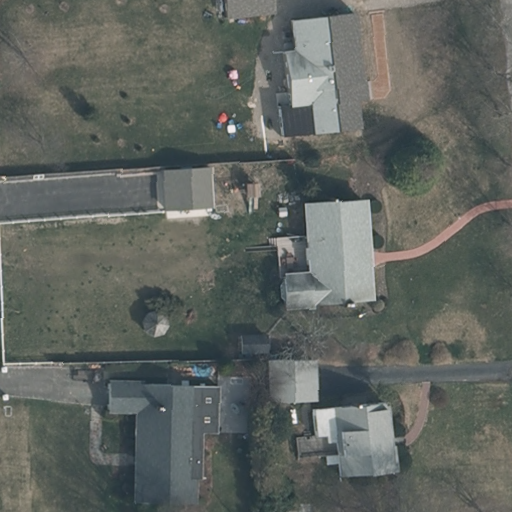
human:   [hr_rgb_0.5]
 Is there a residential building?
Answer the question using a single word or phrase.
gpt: yes

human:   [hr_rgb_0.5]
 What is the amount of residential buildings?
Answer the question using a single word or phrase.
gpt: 4

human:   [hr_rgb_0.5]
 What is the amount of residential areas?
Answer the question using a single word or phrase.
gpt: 1

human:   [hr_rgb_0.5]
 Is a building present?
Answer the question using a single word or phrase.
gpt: yes

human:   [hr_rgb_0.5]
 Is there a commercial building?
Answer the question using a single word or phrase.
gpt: no

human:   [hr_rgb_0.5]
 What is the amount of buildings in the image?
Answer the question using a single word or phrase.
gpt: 7

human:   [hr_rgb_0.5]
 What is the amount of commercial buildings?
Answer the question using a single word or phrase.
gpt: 0

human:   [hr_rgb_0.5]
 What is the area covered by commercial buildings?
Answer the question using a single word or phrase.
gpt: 0m2

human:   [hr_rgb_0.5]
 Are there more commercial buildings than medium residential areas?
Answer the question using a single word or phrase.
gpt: no

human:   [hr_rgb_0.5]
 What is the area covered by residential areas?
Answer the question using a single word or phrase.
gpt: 10595m2

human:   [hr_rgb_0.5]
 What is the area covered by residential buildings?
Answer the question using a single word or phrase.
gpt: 1467m2

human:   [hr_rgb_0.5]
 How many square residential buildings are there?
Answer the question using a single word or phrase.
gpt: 0

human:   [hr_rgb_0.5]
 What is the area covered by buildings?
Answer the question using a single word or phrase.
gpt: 1712m2

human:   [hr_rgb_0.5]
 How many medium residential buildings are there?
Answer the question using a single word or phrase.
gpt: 4

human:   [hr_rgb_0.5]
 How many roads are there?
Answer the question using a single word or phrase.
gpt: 0

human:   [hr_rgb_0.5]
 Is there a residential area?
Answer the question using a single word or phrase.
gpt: yes

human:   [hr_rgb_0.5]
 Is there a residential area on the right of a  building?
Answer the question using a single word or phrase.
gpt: no

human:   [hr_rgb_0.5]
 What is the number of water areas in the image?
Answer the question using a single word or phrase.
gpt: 0

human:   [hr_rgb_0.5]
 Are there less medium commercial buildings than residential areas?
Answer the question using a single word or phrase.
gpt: yes

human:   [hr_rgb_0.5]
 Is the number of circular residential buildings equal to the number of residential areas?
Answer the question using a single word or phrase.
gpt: no

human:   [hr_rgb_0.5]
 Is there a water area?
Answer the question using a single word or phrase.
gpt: no

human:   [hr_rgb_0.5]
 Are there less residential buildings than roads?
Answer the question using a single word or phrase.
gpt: no

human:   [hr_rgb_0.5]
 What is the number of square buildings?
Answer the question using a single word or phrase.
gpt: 0

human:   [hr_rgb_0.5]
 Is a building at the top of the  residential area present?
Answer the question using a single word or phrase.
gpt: yes

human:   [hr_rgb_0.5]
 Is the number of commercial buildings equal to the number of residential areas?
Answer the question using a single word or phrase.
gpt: no

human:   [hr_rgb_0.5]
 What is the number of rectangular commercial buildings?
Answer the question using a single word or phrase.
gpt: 0

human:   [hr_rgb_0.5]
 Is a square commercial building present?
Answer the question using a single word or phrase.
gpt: no

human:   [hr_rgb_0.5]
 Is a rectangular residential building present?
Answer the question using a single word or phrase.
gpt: no

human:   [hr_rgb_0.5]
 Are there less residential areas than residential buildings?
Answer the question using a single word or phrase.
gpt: yes

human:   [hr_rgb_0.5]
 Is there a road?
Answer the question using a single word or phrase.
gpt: no

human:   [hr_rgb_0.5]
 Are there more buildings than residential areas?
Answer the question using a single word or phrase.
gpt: yes

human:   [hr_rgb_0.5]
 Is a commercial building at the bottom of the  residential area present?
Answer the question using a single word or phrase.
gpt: no

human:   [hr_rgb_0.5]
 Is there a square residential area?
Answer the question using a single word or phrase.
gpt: no

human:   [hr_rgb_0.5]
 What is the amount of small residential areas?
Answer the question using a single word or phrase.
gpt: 0

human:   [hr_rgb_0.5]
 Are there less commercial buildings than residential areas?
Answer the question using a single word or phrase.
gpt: yes

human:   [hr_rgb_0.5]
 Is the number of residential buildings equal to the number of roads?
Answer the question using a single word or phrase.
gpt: no

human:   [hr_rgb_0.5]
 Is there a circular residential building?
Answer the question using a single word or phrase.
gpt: no

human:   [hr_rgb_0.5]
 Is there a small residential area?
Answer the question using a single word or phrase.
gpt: no

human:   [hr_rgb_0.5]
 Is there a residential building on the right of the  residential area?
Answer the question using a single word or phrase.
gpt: yes

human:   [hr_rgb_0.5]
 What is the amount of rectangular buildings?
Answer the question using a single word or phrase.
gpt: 1

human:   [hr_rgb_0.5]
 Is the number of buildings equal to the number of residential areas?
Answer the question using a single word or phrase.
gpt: no

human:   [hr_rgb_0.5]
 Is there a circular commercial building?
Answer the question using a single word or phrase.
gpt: no

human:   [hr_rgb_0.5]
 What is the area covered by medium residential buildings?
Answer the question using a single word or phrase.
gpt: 1467m2

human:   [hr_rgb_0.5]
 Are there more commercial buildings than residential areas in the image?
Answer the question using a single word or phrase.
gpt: no

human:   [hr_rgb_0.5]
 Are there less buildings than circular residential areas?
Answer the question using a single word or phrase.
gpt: no

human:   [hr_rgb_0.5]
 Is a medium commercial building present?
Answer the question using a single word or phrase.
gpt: no

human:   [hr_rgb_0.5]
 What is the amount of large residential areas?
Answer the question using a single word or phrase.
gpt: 1

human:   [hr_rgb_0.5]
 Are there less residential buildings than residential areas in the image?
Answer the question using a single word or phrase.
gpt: no

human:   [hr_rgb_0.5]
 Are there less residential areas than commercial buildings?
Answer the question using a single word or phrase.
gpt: no

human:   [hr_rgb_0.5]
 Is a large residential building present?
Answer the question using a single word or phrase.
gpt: no

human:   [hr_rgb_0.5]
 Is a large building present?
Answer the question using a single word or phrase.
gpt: no

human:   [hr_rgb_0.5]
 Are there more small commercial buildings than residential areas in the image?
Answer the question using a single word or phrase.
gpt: no

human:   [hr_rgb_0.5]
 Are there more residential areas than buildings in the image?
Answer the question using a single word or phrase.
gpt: no

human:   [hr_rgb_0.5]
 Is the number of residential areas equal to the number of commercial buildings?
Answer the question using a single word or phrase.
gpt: no

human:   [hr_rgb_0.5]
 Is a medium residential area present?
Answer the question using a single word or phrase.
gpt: no

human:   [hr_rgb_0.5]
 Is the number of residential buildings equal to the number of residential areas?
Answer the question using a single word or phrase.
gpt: no

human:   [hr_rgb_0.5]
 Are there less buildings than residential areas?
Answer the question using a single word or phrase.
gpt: no

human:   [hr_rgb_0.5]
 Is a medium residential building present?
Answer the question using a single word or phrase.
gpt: yes

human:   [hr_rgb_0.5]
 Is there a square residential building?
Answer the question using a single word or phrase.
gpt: no

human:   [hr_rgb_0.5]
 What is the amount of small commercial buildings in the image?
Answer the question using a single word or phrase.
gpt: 0

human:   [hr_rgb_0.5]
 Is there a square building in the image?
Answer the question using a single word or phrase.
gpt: no

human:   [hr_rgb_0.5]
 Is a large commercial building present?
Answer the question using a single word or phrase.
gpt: no

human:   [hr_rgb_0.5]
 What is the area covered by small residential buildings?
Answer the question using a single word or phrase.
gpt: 0m2

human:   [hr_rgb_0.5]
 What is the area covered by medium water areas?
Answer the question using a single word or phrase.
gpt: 0m2